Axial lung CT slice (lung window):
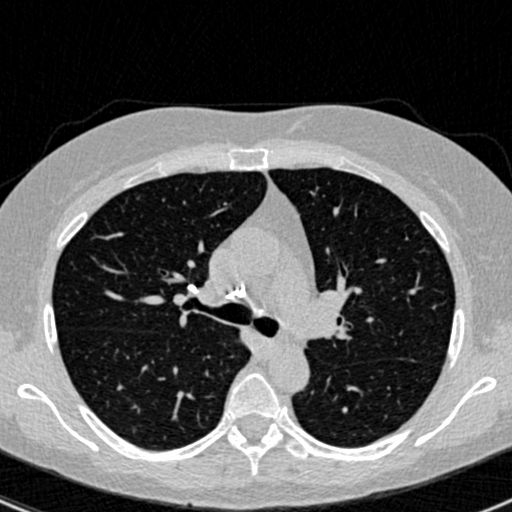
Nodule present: no